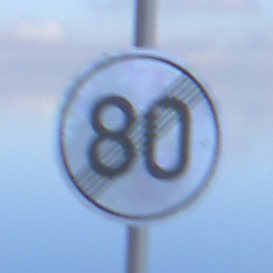
Verkehrszeichen: EndeGeschwindigkeit80
Umgebung: Outdoor, Nature
Tageszeit: MorningAfternoon
Wetter: PartlyCloudy
Licht: Natural
Jahreszeit: NotSpecified
Kontrast: HighContrast